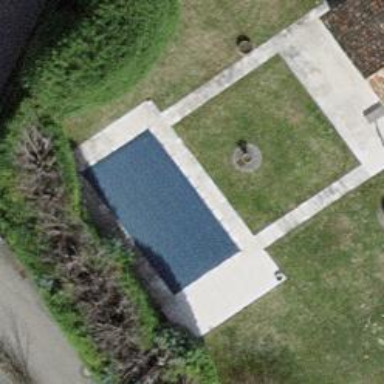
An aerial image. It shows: Swimming pool located in leisure land.